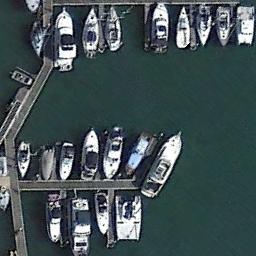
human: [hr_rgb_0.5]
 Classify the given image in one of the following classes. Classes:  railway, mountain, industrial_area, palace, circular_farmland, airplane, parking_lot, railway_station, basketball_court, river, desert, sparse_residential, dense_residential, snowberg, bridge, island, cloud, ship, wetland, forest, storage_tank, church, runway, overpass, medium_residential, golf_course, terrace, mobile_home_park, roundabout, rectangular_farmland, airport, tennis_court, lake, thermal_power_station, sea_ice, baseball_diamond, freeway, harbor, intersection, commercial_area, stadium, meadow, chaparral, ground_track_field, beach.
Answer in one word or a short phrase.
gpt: harbor